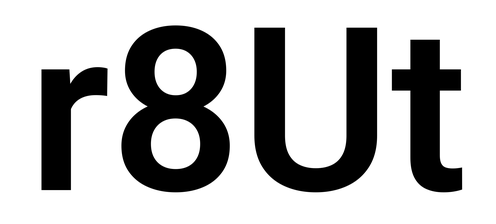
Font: Roboto_SemiBold